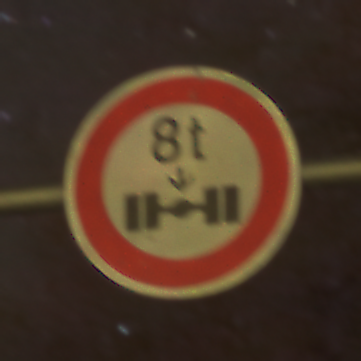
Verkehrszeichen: TatsaechlicheAchslast
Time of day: Night
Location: Outdoor (Suburban)
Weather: Clear
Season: NotSpecified
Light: Artificial